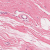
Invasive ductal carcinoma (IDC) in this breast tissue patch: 0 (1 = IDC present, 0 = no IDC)